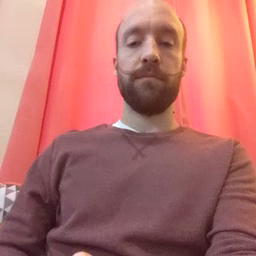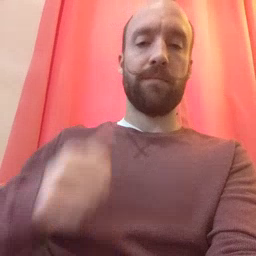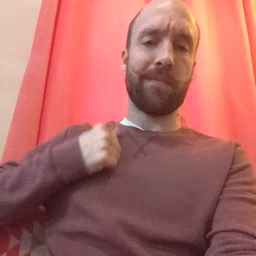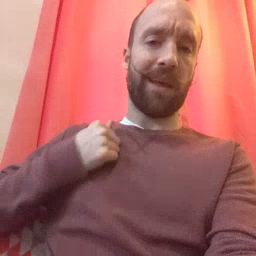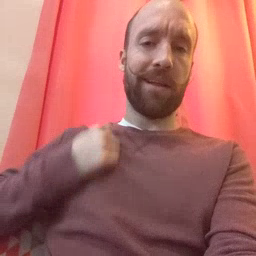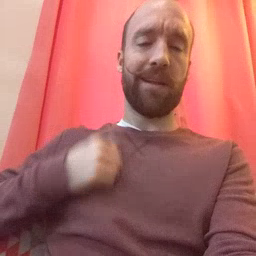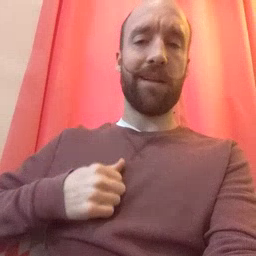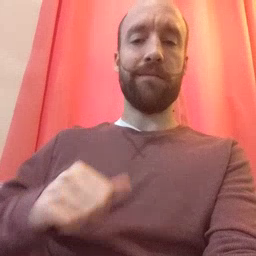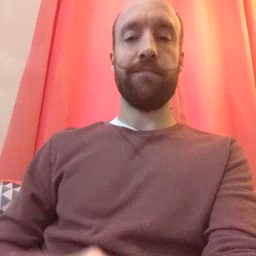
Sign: bath